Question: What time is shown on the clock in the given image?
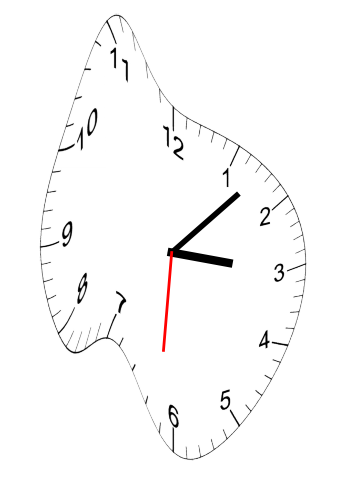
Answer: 03:07:31